Question: I would like to make both the background image as well as the contents in it clickable. I am not sure how to implement it...
The image:

I want both image as well as the contents to be clickable.
The html portion:
'''
<div class = "reportslistitem">
<a href="[[ url ]]"
target=="_blank">
[[ startdate ]] -
[[ enddate ]]
</a>
</div>
'''
The css portion:
'''
.reportslistitem{
width:120px;
height:140px;
display:block;
float: right;
background:url('../images/Report-icon-without-text.png');
}
a{
font: bold 12px 'Thin2Regular';
text-decoration: none;
color: rgb(0,0,0);
padding: 10px 15px;
position: relative;
text-align: center;
display:block;
padding: 0px;
position:relative;
top:25px;
}
'''
How do i change it? Need some guidance...
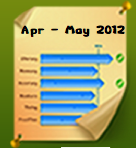
Answer: If you use HTML5 it is now valid to wrap whole sections with anchor tags so it would be
'''
<a href="[[ url ]]" target="_blank">
<div class = "reportslistitem">
[[ startdate ]] - [[ enddate ]]
</div>
</a>
'''
CSS should be something like
'''
.reportslistitem{
width:120px;
height:140px;
display:block;
background:url('../images/Report-icon-without-text.png');
}
a{
font: bold 12px 'Thin2Regular';
text-decoration: none;
color: rgb(0,0,0);
padding: 10px 15px;
text-align: center;
padding: 0px;
display:block;
width:120px;
height:140px;
}
'''